Aerial crown-view tile of a tropical tree (Barro Colorado Island, Panama), acquired 20250616:
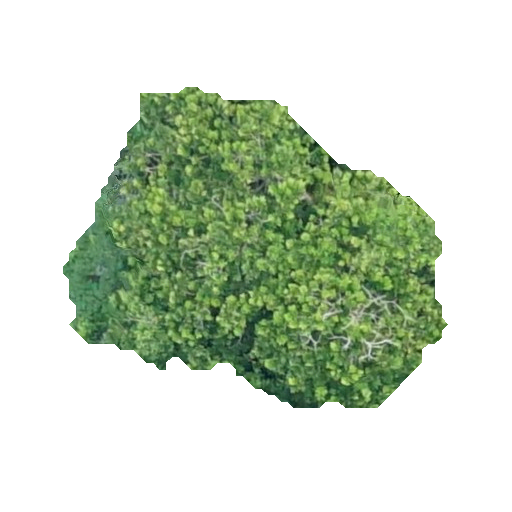
Species: Anacardium excelsum
GBIF accepted scientific name: Anacardium excelsum
Crown area: 122.623 m²